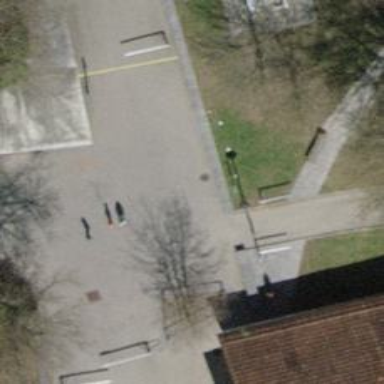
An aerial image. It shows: Swing gate barrier.